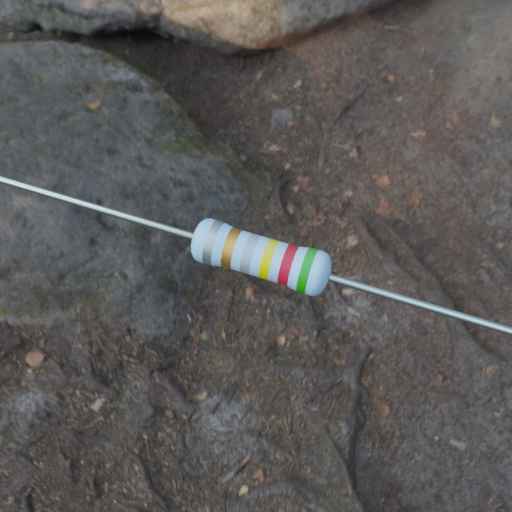
Resistor colour bands (in order): silver, gold, silver, yellow, red, green